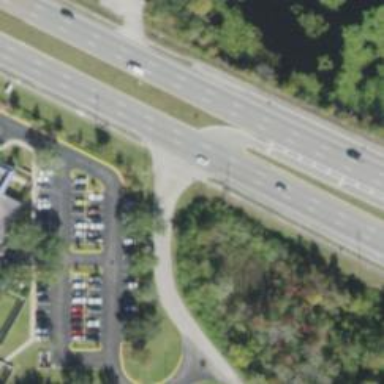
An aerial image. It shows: Primary link road with asphalt surface.